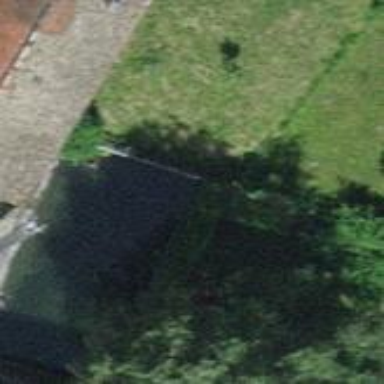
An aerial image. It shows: Pond with natural water.